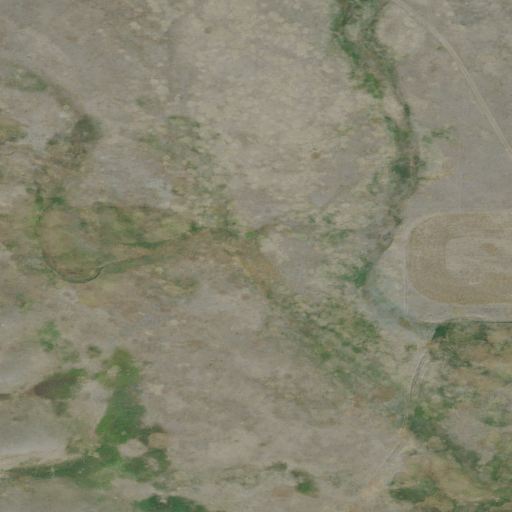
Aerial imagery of valley in Montana named Smith Coulee containing grassland, shrub, and cultivated crops